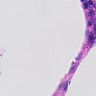
Metastatic tissue present: yes